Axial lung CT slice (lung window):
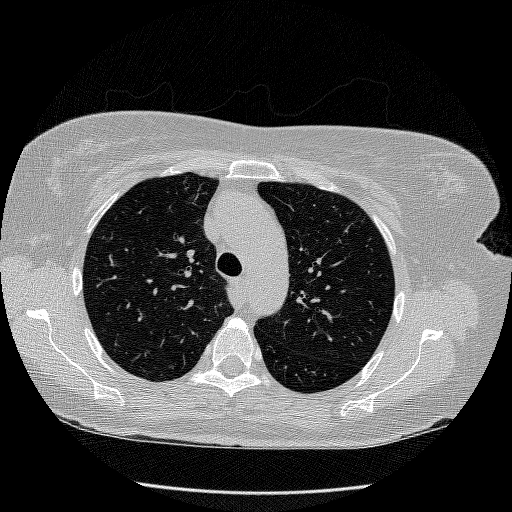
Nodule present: no